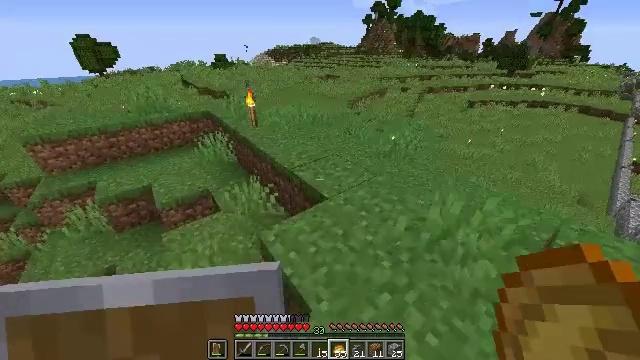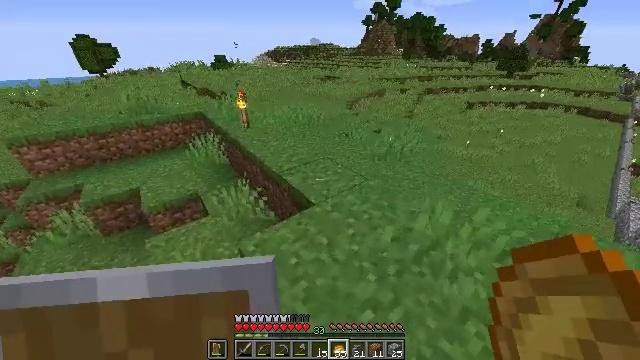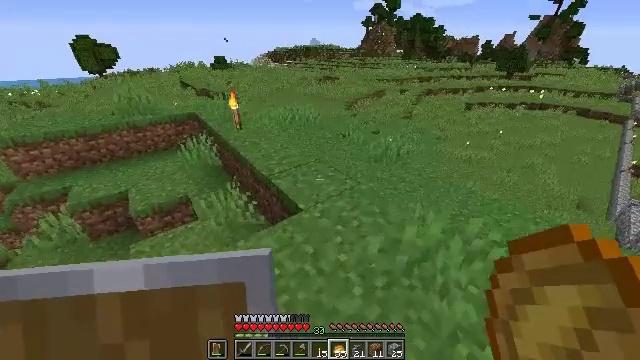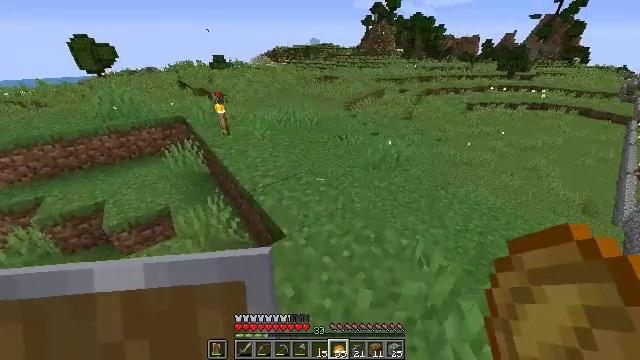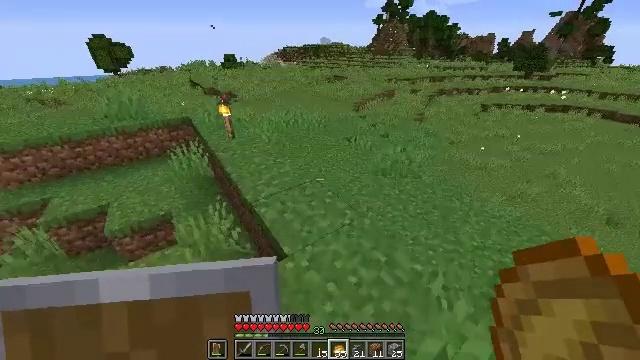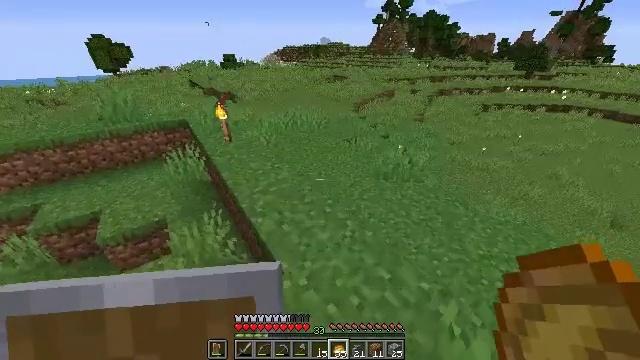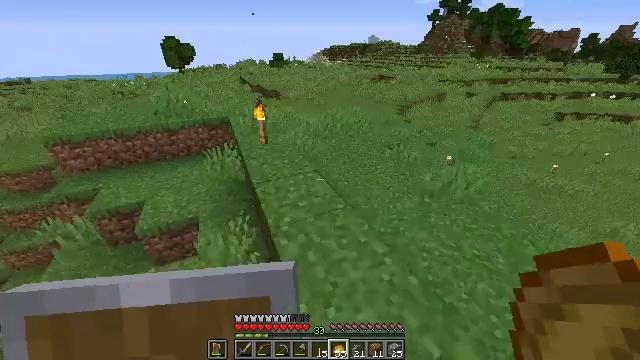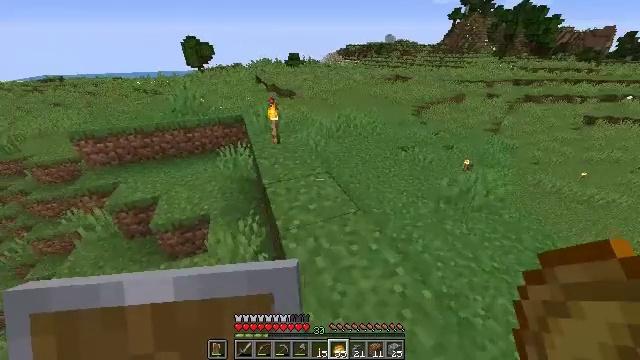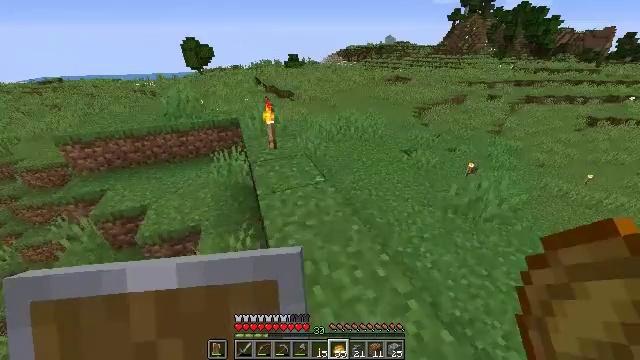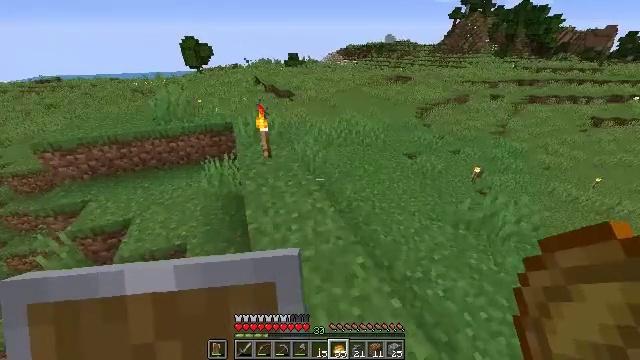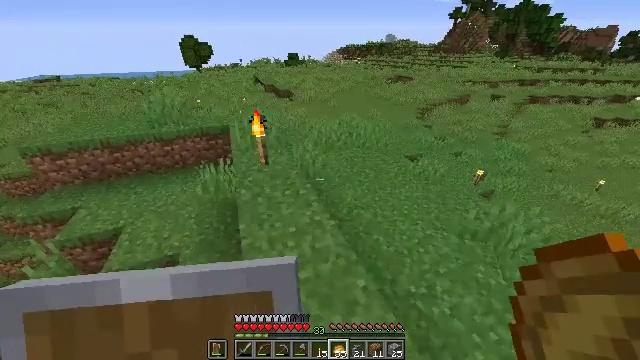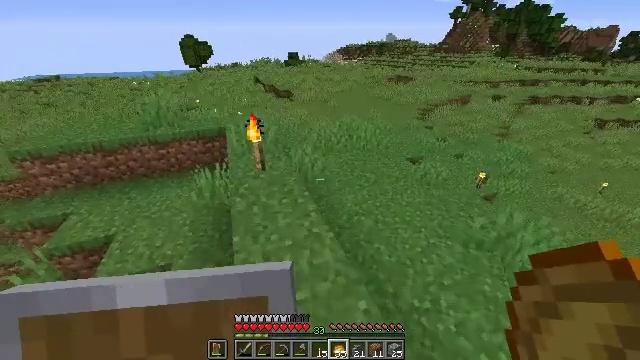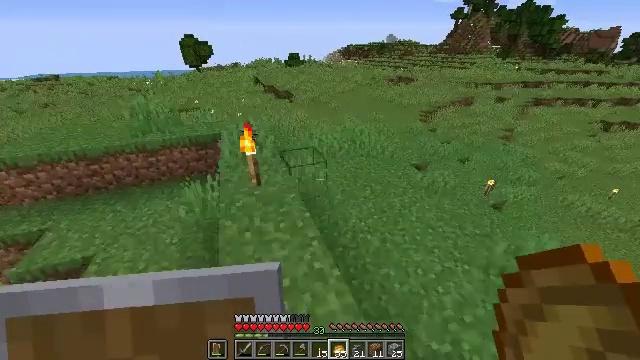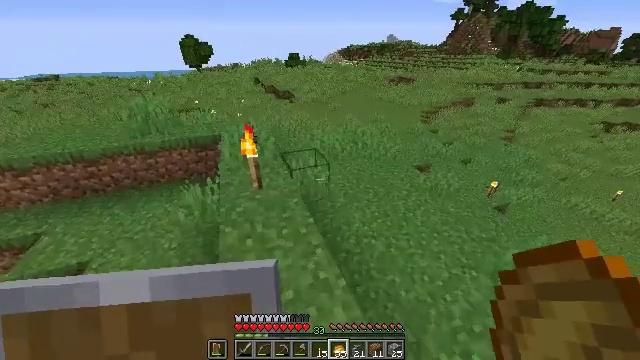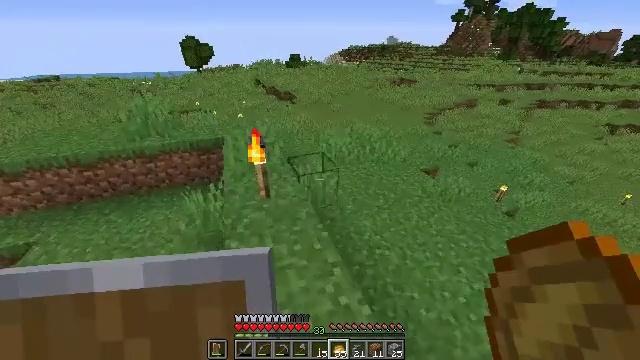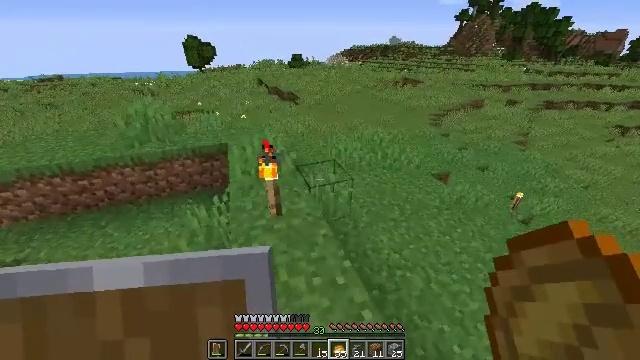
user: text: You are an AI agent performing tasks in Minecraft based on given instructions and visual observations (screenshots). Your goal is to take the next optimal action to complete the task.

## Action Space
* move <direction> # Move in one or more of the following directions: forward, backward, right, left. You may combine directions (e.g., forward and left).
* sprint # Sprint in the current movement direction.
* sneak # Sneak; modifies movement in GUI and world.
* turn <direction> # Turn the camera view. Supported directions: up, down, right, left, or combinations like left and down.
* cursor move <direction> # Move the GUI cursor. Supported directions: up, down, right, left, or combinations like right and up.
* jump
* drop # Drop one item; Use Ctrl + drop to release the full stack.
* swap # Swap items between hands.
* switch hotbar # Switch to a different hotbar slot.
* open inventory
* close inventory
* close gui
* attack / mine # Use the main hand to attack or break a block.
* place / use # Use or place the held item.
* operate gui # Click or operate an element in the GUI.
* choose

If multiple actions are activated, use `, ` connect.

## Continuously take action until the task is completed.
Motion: motion action
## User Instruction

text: Harvest a pumpkin from the field.
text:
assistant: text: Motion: move forward and move right
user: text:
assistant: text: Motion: move forward
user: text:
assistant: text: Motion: move forward
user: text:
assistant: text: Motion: move forward, turn left
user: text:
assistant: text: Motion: move forward
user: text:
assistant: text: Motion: move forward, turn left
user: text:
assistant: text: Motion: move forward, turn left
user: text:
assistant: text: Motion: move forward
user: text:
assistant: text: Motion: move forward
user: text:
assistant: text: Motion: move forward
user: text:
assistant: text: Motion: move forward
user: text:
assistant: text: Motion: move forward and move left
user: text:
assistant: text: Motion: move forward and move left
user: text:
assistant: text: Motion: move forward and move left
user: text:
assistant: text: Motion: move forward
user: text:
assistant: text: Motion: move forward
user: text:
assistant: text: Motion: move forward, sprint, turn left
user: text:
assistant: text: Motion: move forward, sprint
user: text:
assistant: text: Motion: move forward, sprint, turn left
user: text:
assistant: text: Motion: move forward
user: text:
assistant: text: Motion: move forward
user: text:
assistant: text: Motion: move forward
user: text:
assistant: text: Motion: move forward
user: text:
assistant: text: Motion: move forward
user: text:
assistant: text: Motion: move forward
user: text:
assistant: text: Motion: move forward
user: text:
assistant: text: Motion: move forward
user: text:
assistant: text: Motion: move forward
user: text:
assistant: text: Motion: move forward
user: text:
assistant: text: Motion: move forward